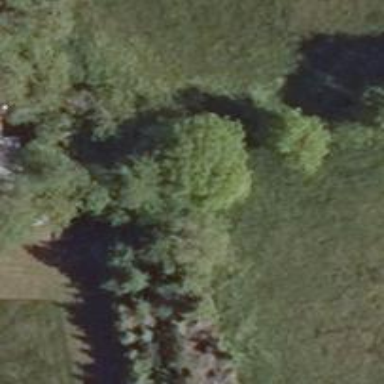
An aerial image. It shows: Row of trees in natural setting.